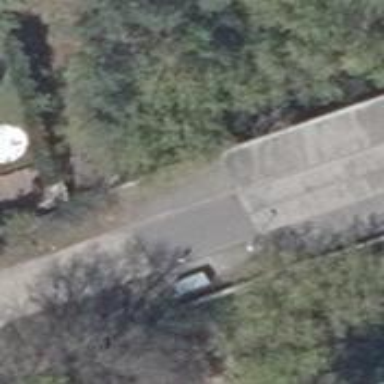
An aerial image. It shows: Unclassified road running over concrete bridge with plates.